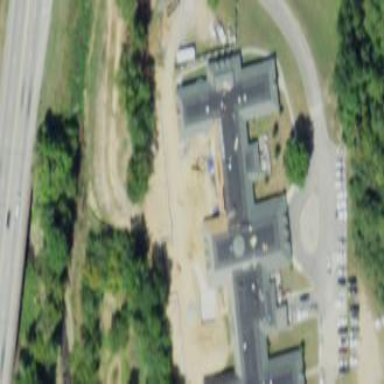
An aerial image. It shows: Nursing home building.